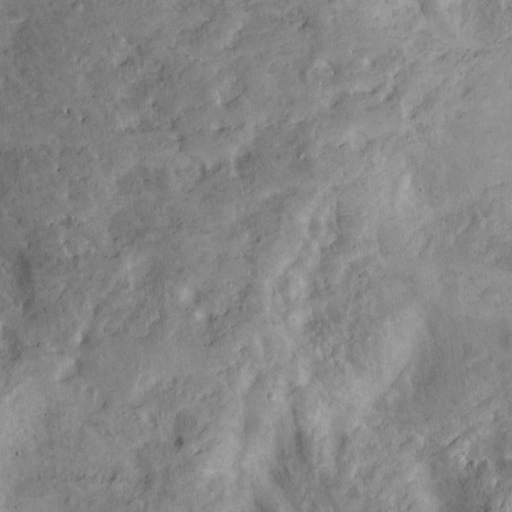
Classes present: Background, Cone